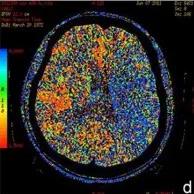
CT imaging of the patient. (e, f) Follow-up non-contrast CT one day after the stroke showed a hypodensity in the left basal ganglia and peri-sylvian area, suggestive of a recent infarct. The size was much smaller than the previous perfusion defect.
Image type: radiology (ct)